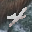
Label: 4